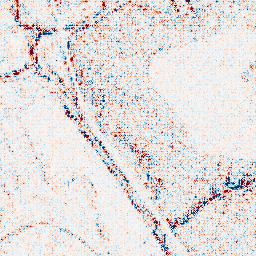
Category: wavelet
Decomposition family: wavelet_biorthogonal
Decomposition parameters: wavelet: bior2.4
level: 1
Upsampling method: bilinear
Upsampling parameters: scale: 8
Upsampling scale: 8